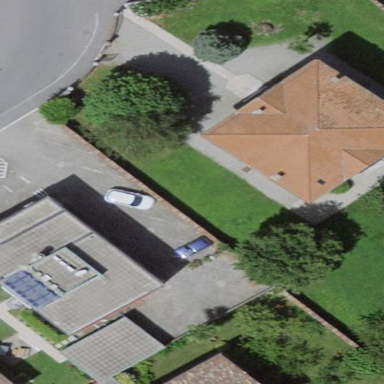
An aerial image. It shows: Commercial building.